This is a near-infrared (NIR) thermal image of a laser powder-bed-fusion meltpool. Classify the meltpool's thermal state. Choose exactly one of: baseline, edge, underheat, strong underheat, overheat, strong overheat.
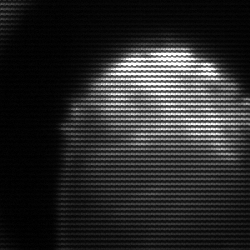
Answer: edge